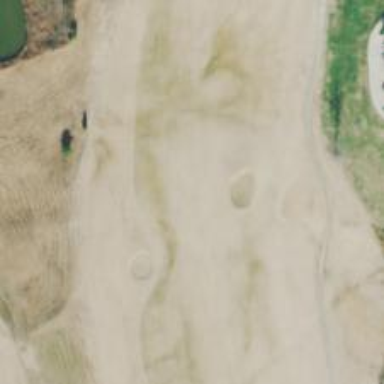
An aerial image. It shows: Golf hole.